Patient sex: M
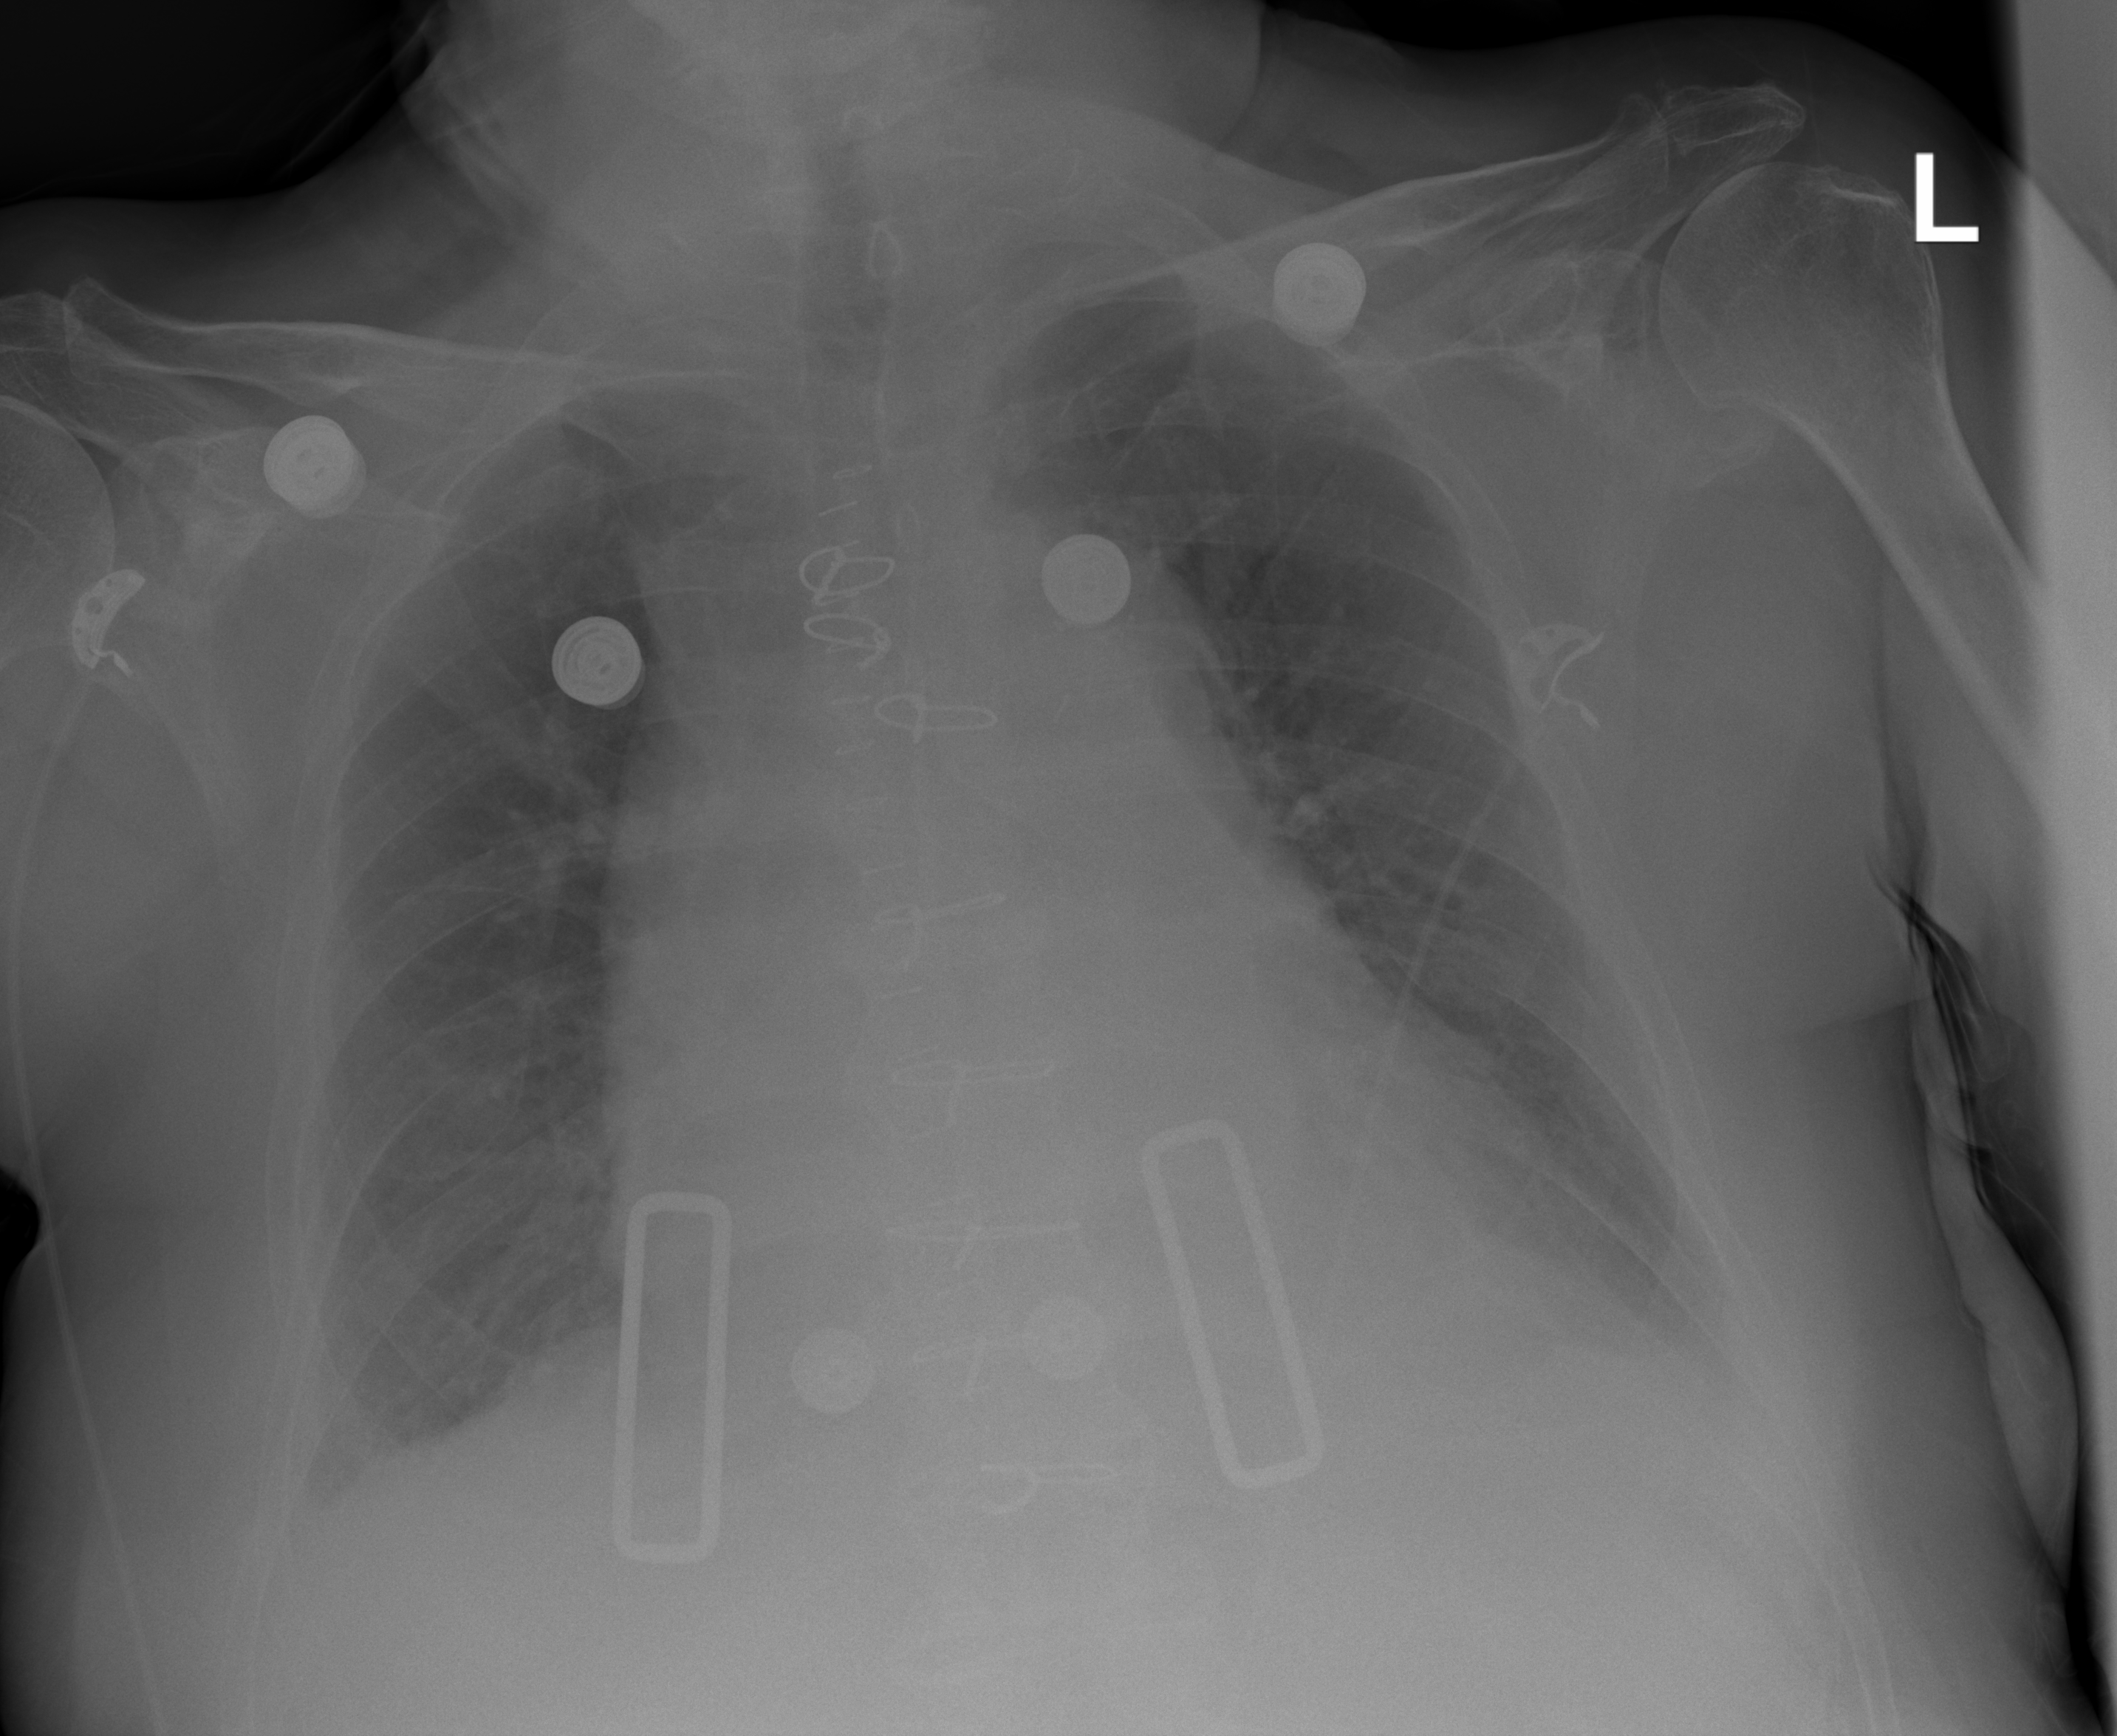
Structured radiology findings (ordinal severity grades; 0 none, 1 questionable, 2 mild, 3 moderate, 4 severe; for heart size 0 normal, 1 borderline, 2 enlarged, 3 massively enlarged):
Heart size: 2
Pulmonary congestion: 0
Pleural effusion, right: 2
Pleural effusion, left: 2
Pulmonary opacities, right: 0
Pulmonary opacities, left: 0
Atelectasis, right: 2
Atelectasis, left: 2